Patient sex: F
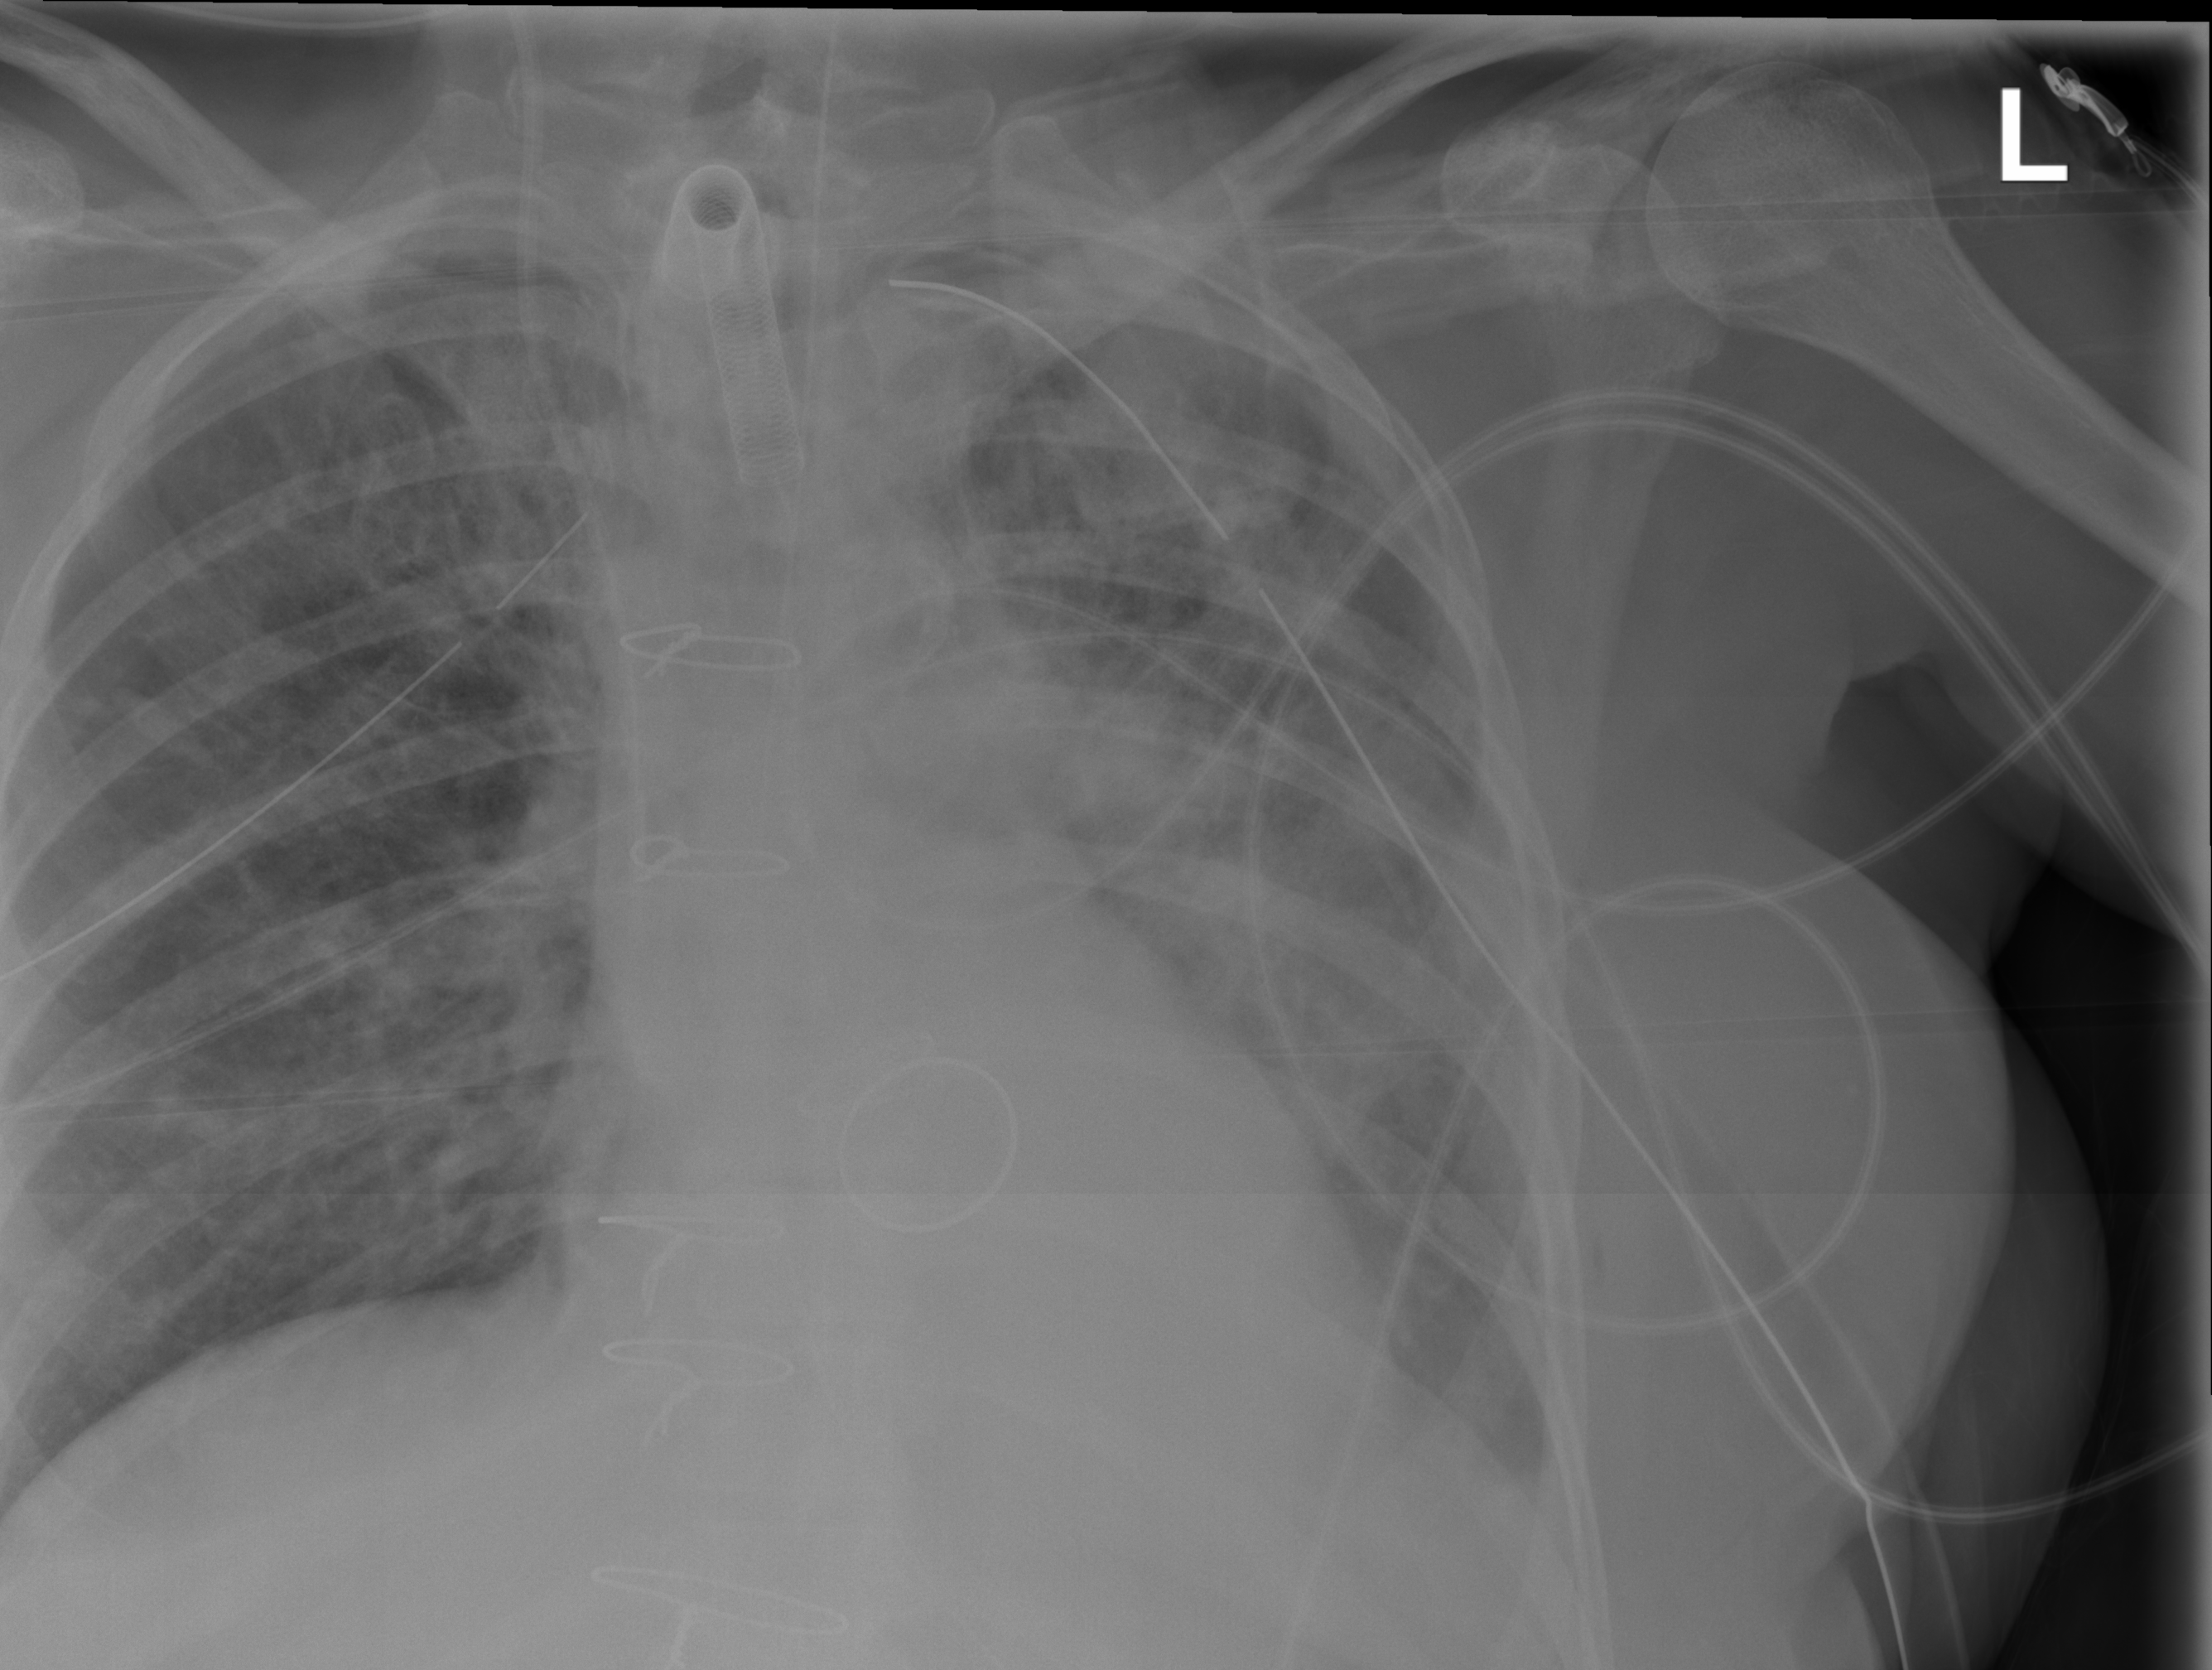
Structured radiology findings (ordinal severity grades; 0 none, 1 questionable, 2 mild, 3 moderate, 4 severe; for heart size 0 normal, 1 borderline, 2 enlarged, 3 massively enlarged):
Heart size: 0
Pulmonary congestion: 2
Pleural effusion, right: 0
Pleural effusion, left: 1
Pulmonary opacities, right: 0
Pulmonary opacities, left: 2
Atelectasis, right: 2
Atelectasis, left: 2